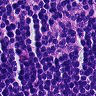
Metastatic tissue present: no